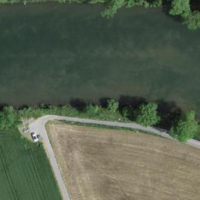
EUNIS habitat code: 15
Species observed at this site:
Quercus robur